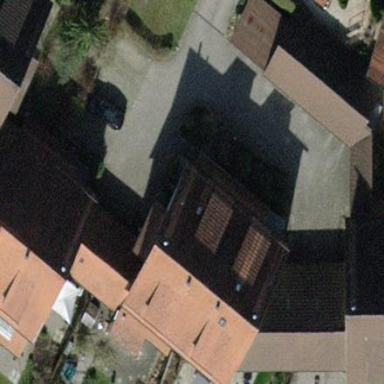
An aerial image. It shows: Semidetached house with gabled roof.